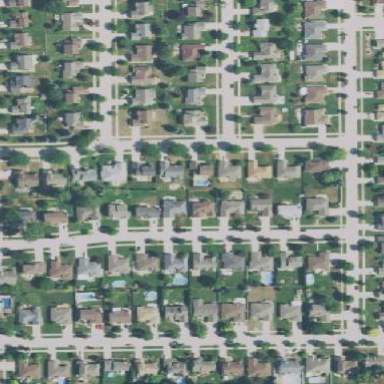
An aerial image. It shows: This residential area consists of single-family homes.